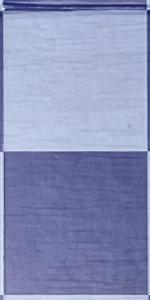
Label: Empty